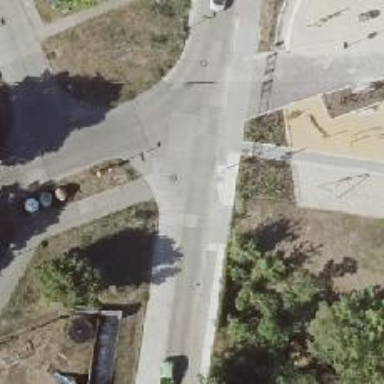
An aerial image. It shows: Concrete sidewalk that functions as footway.